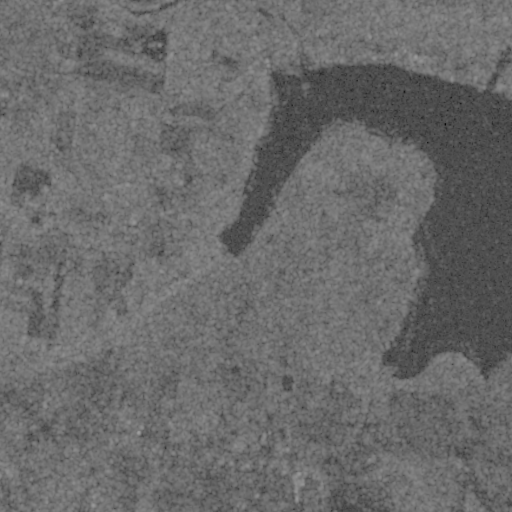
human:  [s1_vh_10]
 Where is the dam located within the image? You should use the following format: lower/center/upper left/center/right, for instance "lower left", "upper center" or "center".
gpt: The dam is located in the upper right of the image.
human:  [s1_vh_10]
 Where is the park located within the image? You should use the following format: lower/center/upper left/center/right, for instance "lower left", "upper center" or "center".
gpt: The park is located in the upper right of the image.
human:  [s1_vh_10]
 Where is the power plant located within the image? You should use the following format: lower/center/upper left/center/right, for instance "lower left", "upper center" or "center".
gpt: There is no power plant in the image.

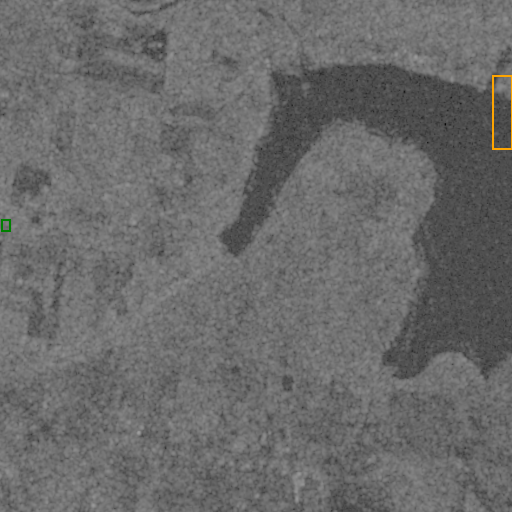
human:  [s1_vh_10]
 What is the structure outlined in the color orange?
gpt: The structure outlined in orange is a park.
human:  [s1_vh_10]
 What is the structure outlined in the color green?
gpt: The structure outlined in green is a building.
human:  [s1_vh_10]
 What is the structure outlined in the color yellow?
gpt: There is no yellow outline.